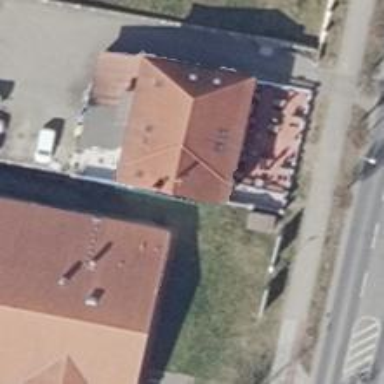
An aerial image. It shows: Hipped-roof building with apartments.